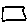
Label: square